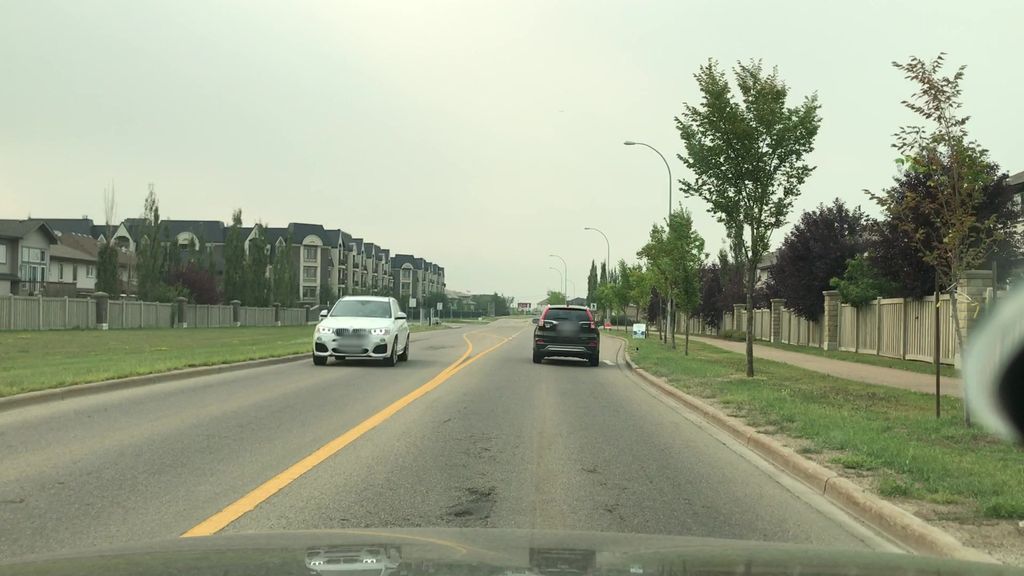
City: edmonton